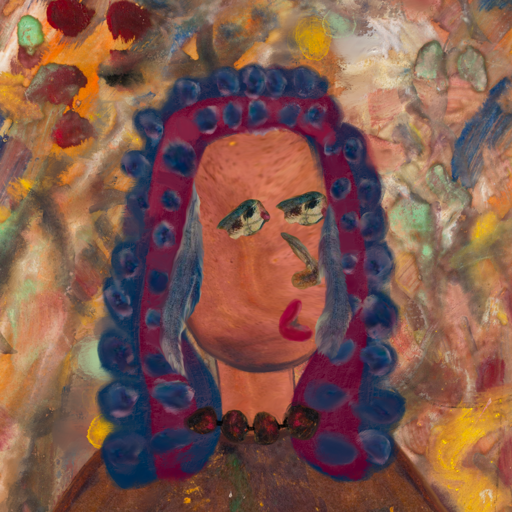
Background: Mother_And_Son_Mother, Head And Neck Side: Mother_And_Son_Mother, Face Side: Pipe, Bust: Comrade, Hair Side: Hill_Girl, Head Accessory: Blank, Second Necklace: Blank, Necklace: Mosgoul, Baby: Blank